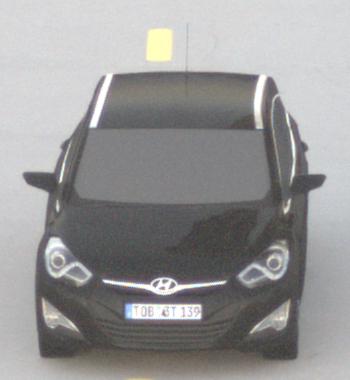
Make: Hyundai
Model: i40 Kombi 1.6 GDI
Detailed model: i40 (VF) Kombi
Model produced from: 2012/08
Model produced until: 2013/09
Doors: 5
Color: black
Road condition: dry road
Daytime: sunrise or sunset
Contrast: low contrast